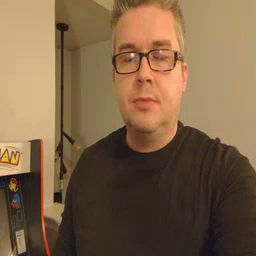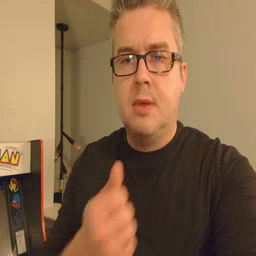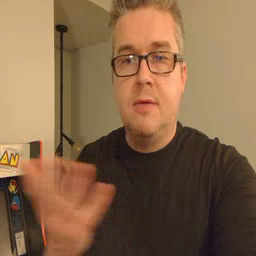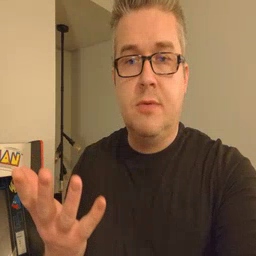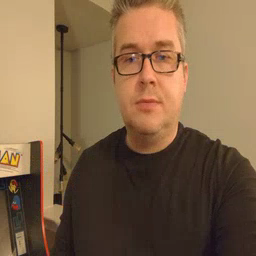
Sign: every